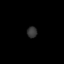
Tissue: lung
Cell type: Epithelial cells
Senescence score: 0.1375
Nuclear area (px): 108
Mean DAPI intensity: 53.806